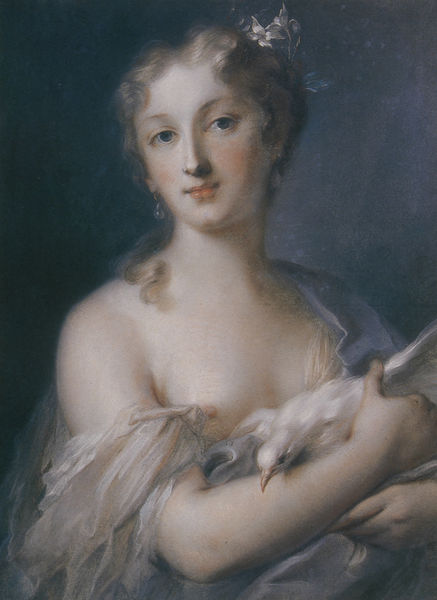
Titel: Jeune Fille à la colombe
Standort: Saint-Quentin
Institution: Musée Antoine Lécuyer
Schlagwörter: akt, blau, flügel, gemälde, hand, haut, kopf, nackt, umhang, vogel, weiß, impressionismus, mädchen, bewegung, blume, brust, busen, frankreich, frau, frisur, haar, hell, hintergrund, kleid, kreide, licht, mund, nase, ohrring, orange, pastell, stirn, blick, blüte, dame, rot, schleier, tuch, blond, jung, wand, arm, arme, augen, barock, falten, gefieder, gesicht, haarschmuck, halten, taube, bildnis, hals, hände, portrait, porträt, öl, morgen, auge, gewand, haare, mantel, stoff, ohrringe, rokkoko, dekolletee, kinn, lippe, lippen, locke, locken, ohren, rokoko, rosa, rouge, schulter, seide, brüste, wangen, wellen, schnabel, nacken, brauen, faltenwurf, halbakt, teint, brustwarze, umgang, jungfrau, ölmalerei, lilie, frieden, iris, nymphe, venus, maria, allegory, ohre, nattier, unschuld, gerötet, pigeon, im arm, lieblich, peace, friedenstaube, rococo, verrutscht, la tour, lieppen, jungfräulichkeit, mädhen, entkleidet, blume im haar, nackte brust, schnabe', lippenrot, liotard, lieblihc